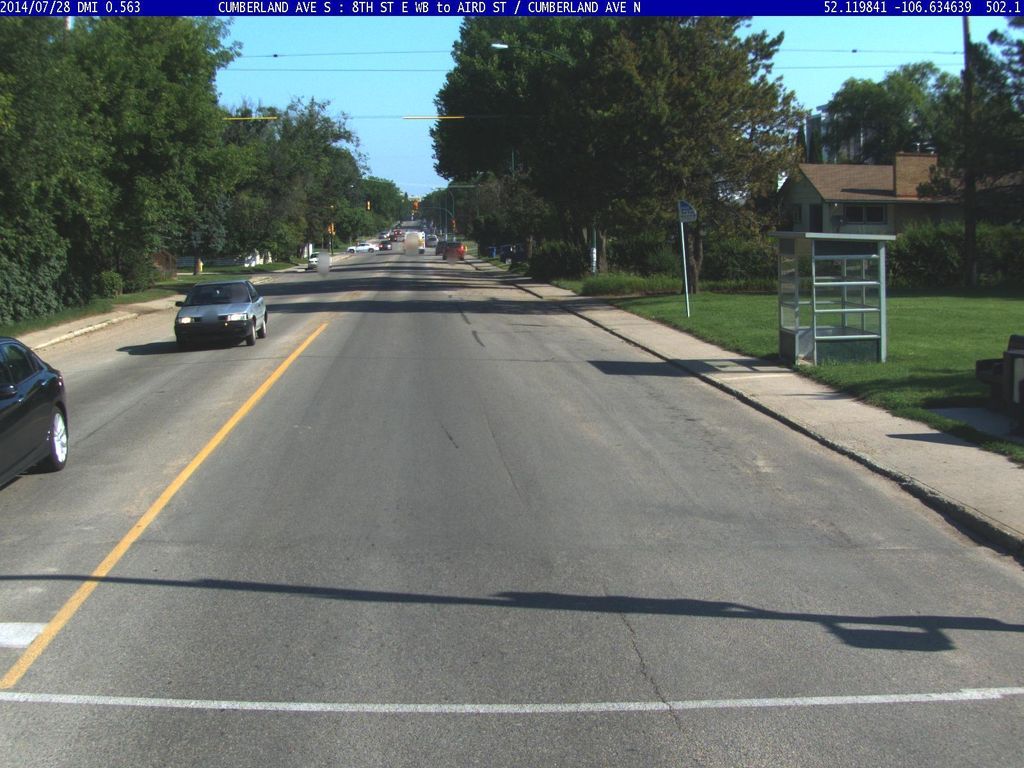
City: saskatoon